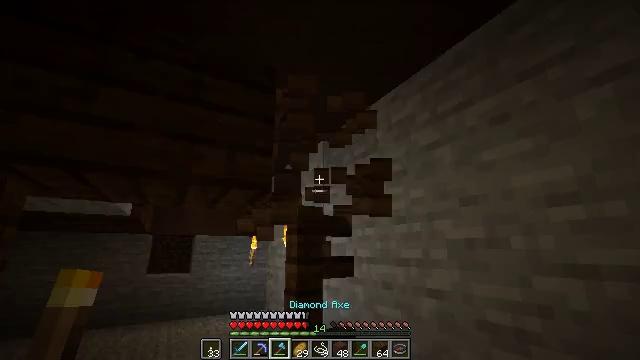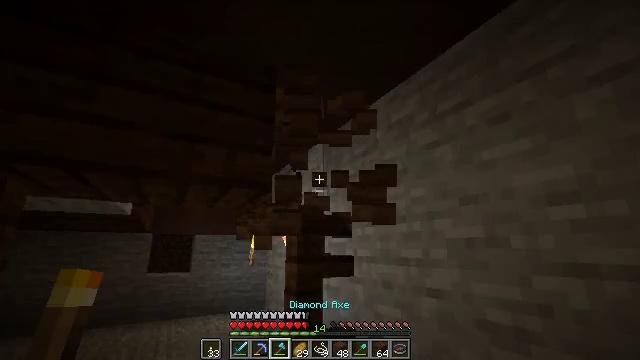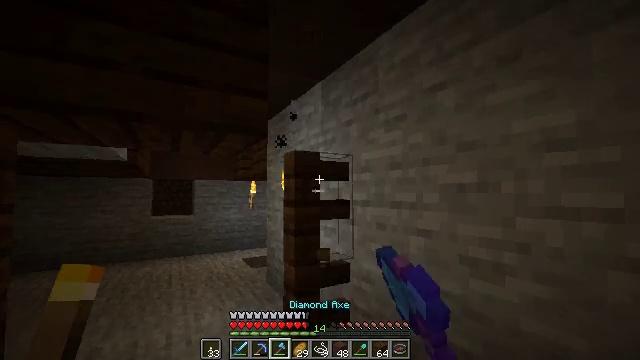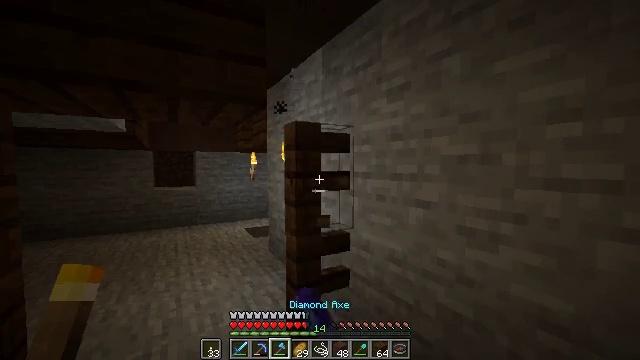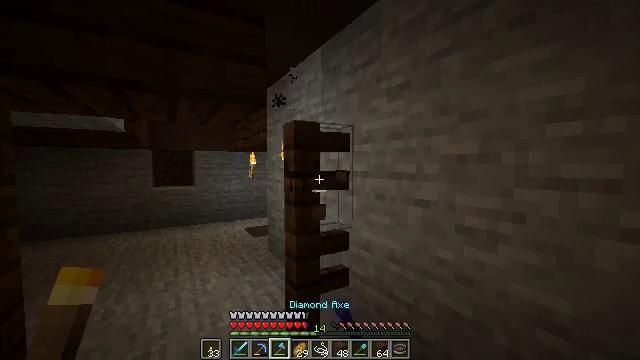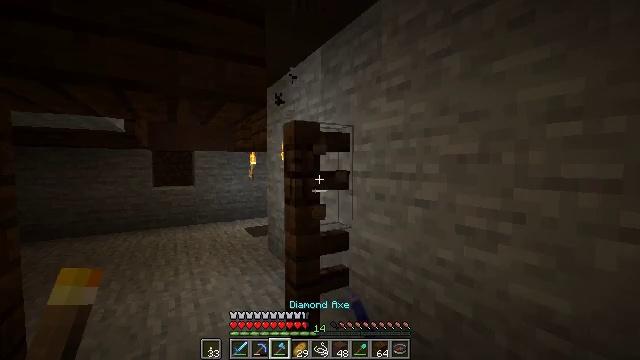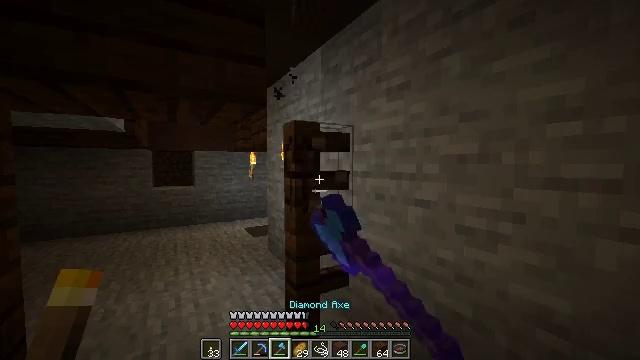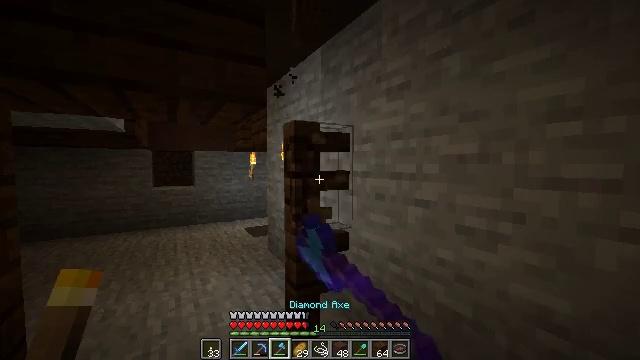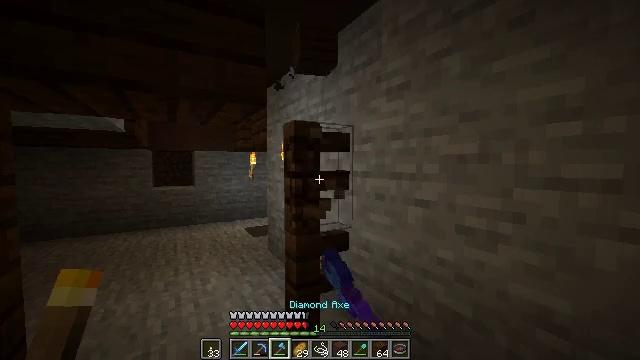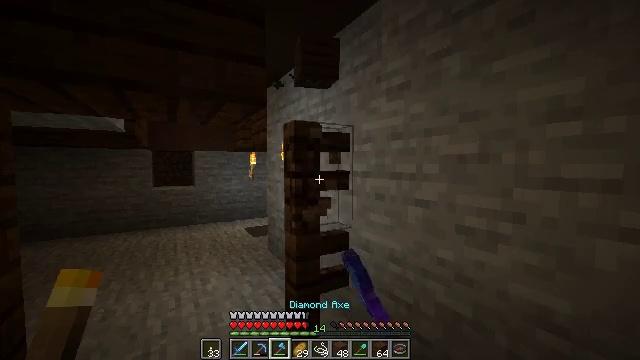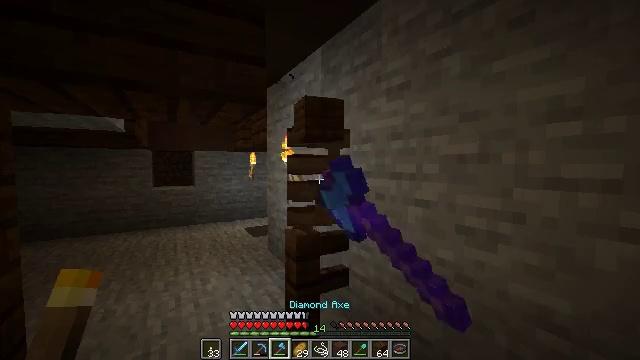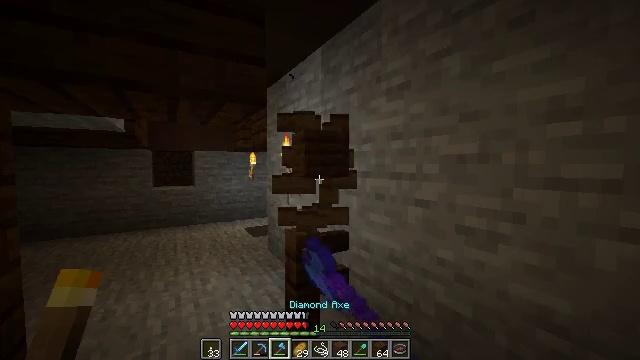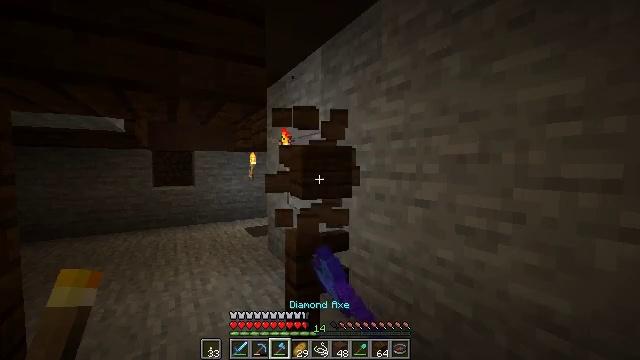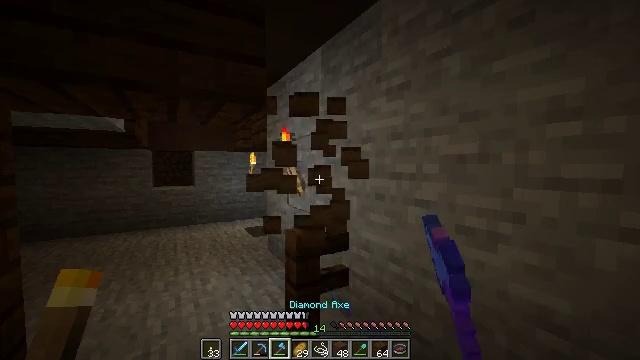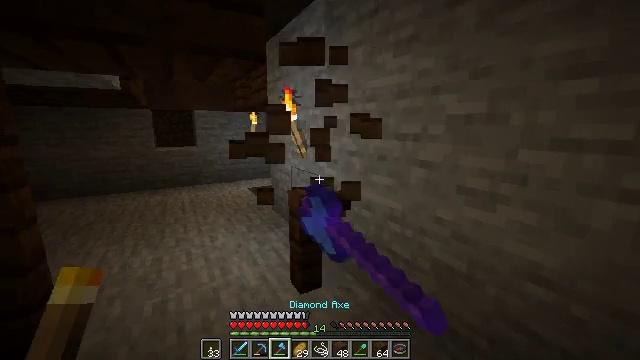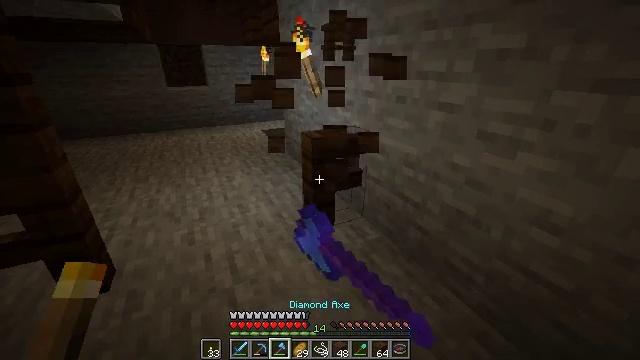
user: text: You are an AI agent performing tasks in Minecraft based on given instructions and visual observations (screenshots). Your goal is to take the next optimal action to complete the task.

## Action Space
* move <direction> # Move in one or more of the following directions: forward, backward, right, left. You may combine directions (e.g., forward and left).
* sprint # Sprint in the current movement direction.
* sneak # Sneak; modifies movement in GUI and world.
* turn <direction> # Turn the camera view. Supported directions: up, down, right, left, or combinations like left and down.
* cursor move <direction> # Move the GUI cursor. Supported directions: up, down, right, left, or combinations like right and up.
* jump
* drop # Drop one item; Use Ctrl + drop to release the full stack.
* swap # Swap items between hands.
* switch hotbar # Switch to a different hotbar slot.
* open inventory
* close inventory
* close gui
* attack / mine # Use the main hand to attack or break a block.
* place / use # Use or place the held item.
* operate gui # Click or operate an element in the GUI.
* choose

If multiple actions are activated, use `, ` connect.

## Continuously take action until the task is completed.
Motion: motion action
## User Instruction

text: Mine the dark oak fence.
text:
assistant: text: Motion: attack / mine
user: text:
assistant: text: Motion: turn down, attack / mine
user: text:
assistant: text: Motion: turn down, attack / mine
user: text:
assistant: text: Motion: attack / mine
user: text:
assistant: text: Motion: attack / mine
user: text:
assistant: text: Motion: attack / mine
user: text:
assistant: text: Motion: attack / mine
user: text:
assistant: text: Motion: attack / mine
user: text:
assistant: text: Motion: attack / mine
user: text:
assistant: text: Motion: attack / mine
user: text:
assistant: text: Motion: attack / mine
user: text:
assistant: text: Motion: attack / mine
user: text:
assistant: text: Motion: attack / mine
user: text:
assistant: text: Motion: turn down, attack / mine
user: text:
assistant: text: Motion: turn left and down, attack / mine
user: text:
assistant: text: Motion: turn down, attack / mine
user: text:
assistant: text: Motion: attack / mine
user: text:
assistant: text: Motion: attack / mine
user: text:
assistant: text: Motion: attack / mine
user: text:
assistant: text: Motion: attack / mine
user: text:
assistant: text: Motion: attack / mine
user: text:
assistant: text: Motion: attack / mine
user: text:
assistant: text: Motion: attack / mine
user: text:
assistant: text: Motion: attack / mine
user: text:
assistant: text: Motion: attack / mine
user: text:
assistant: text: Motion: turn left and up, attack / mine
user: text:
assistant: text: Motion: turn left and up, attack / mine
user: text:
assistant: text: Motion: turn left and up, attack / mine
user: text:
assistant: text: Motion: turn left and up, attack / mine
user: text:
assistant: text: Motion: attack / mine